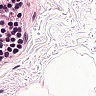
Metastatic tissue present: no